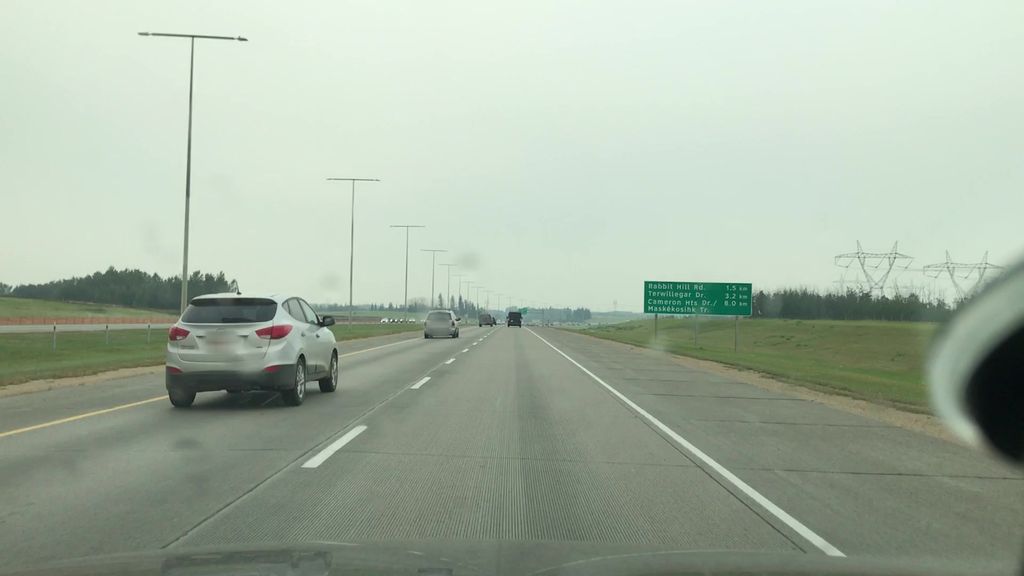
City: edmonton